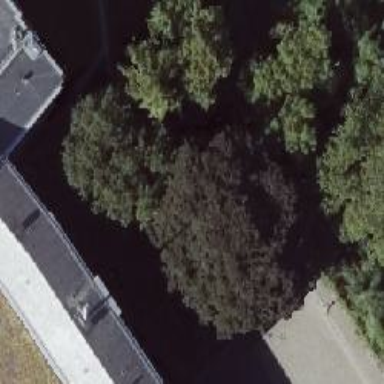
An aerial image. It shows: Natural monument tree with broadleaved deciduous leaves.